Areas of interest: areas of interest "Traffic and Vehicle Management"
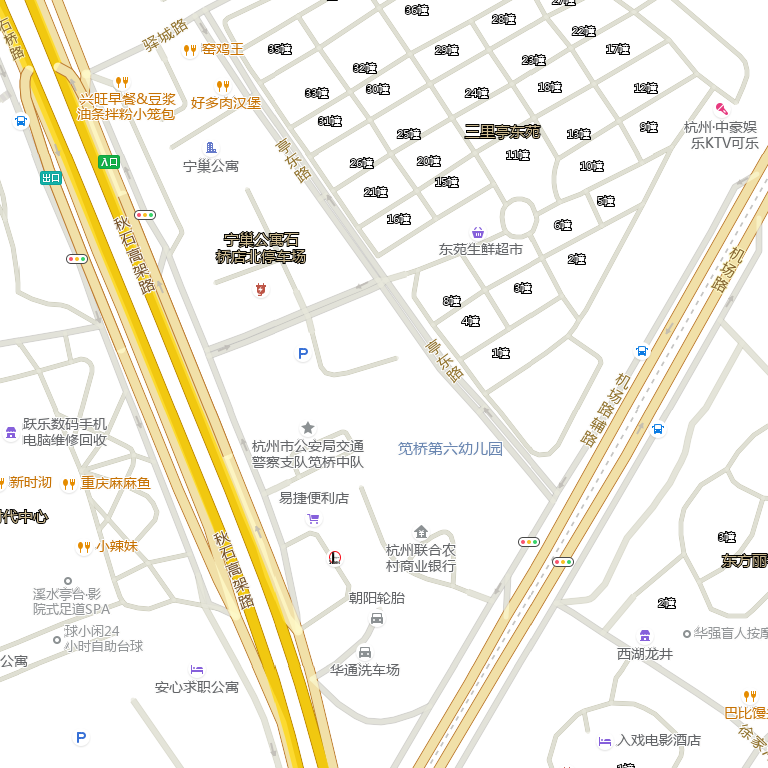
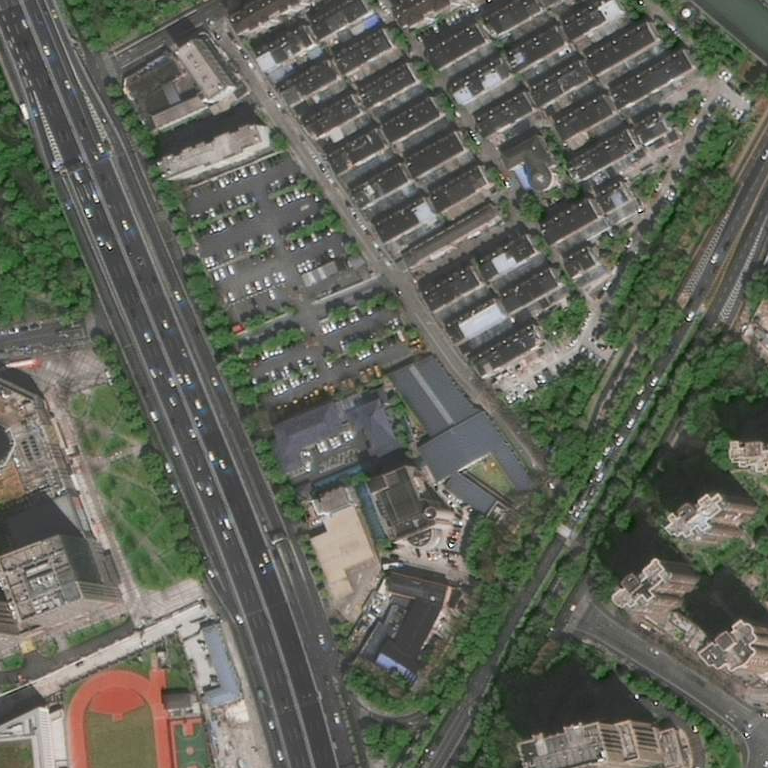